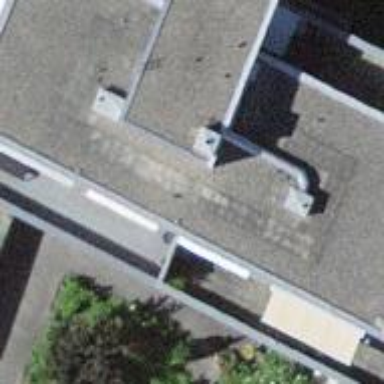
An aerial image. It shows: Building with apartments and flat roof.